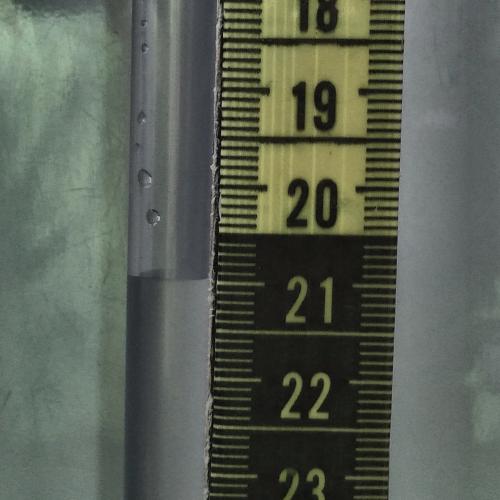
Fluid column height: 21.0 cm